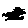
Label: cat